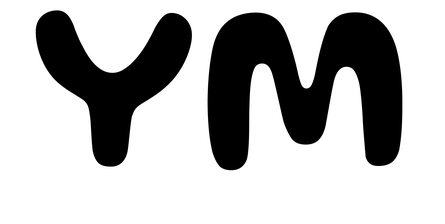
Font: Gluten_Medium